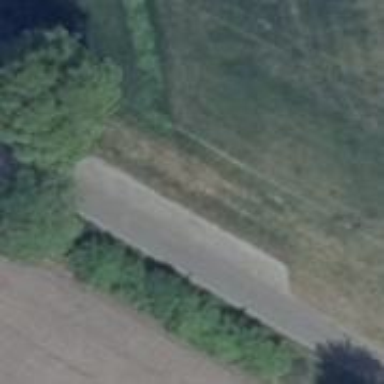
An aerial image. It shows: Passing place on the road.